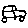
Label: car